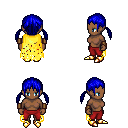
a pixel art fantasy rpg character, female body template, human, dark skin, yellow tattered cape, red pants, blue twin-tailed hairstyle, leather bracers, gold boots, four views (front, back, left, right), 2x2 character sprite sheet, small pixel art, hard edges, no anti-aliasing